Question: I am trying to customize a user's message when he/she shares a link on our site via FB similar to this one:

I have read <URL> but it
only changes the small texts below and not the main "status". Any links on how to go about this?
Thanks!
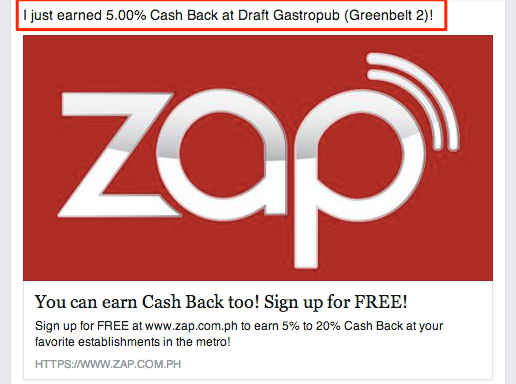
Answer: It is not possible to change/prefill the message text in the FB.ui dialogs, and it is not allowed according to the platform policy. The message must be 100% user generated and prefilling is not allowed:
<URL>
> 2.3: Ensure that all content in the user message parameter is entered by the user. Don't pre-fill. This includes posts, messages, comments, and captions.
The only possibility to fill the message parameter is to use an API call to '/me/feed' with the 'publish_actions' permission - but still, you are not allowed to prefill and 'publish_actions' has to go through a review process. Facebook will never approve it if you prefill, of course.